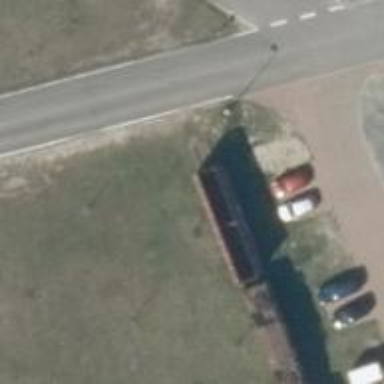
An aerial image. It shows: Abandoned railway.